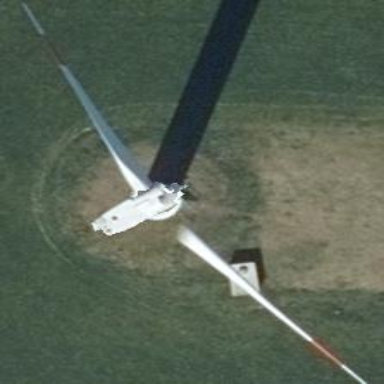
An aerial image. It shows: Wind-powered generator.